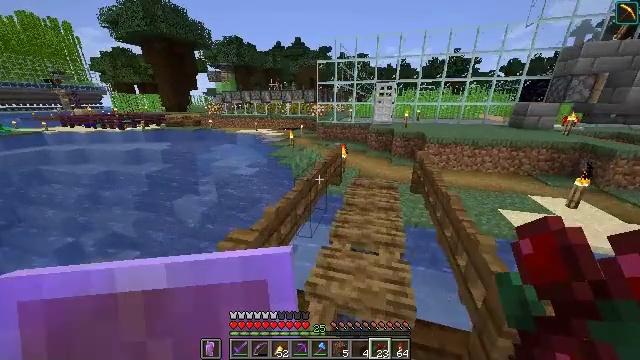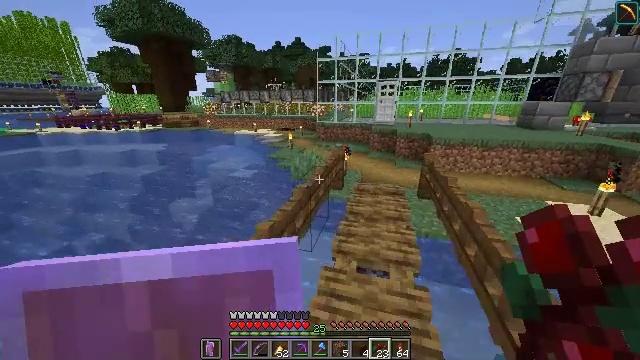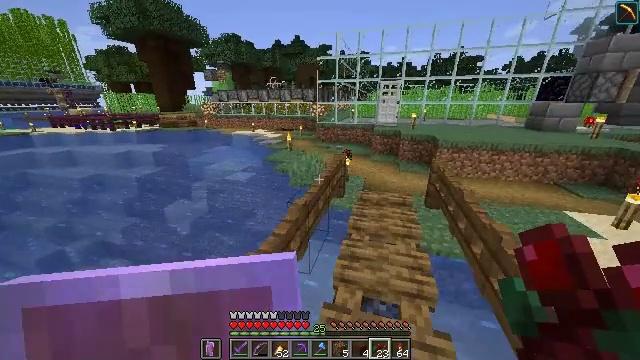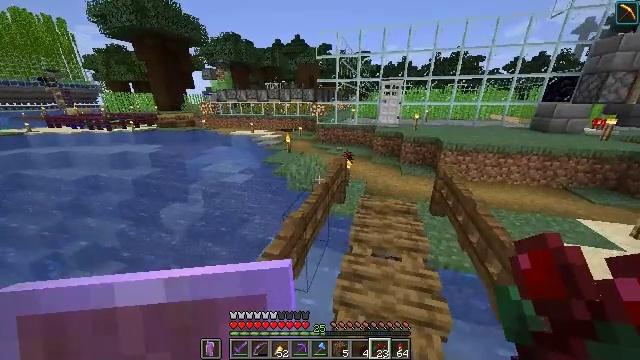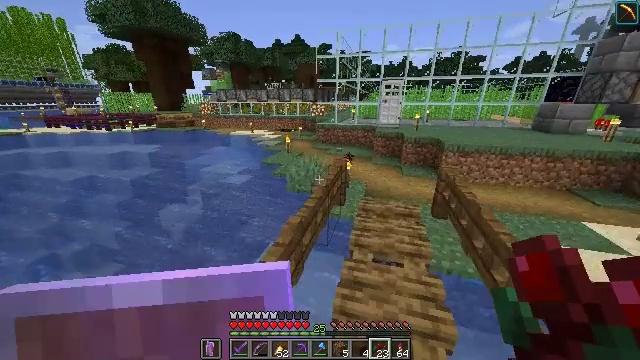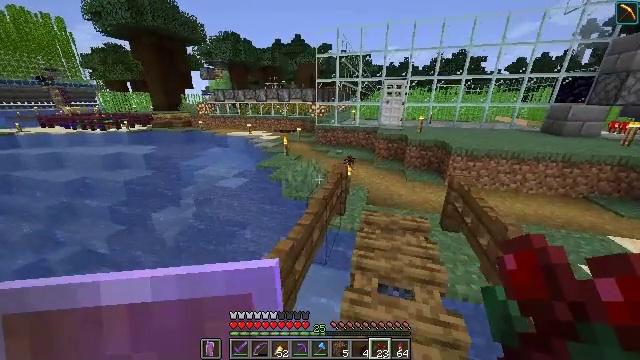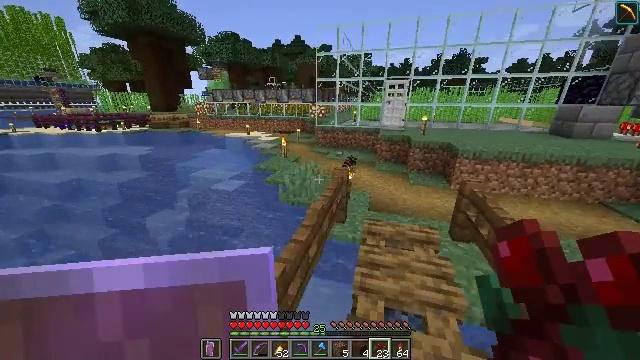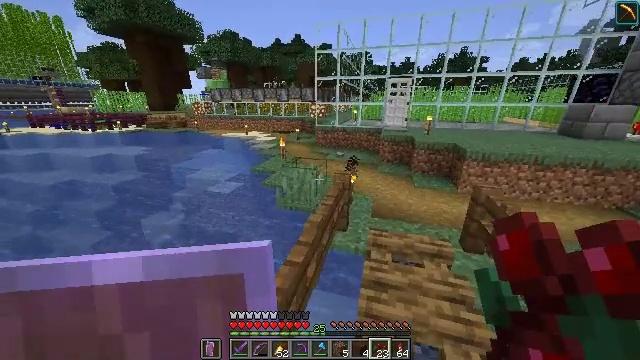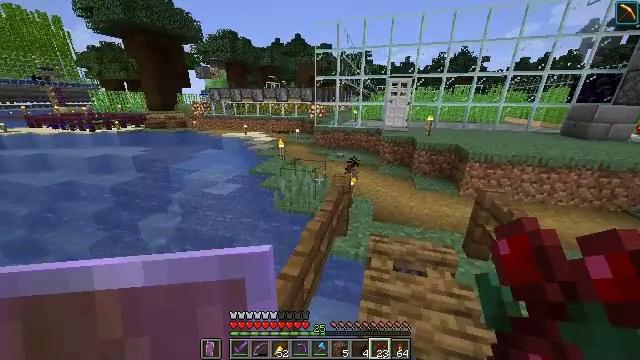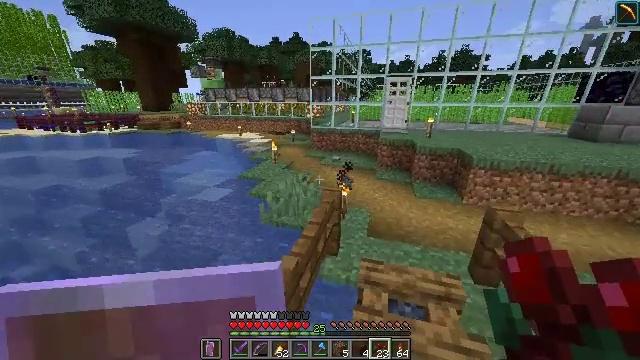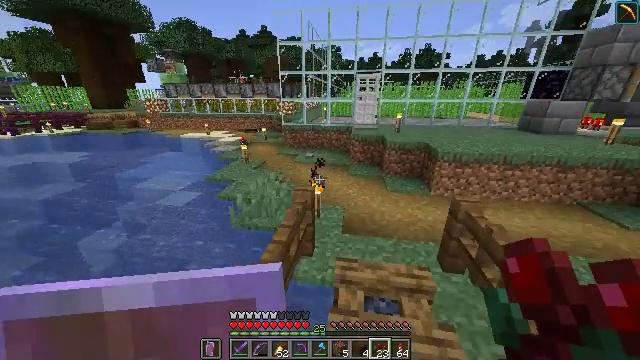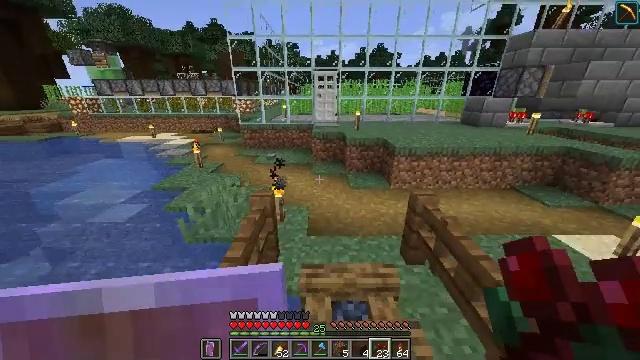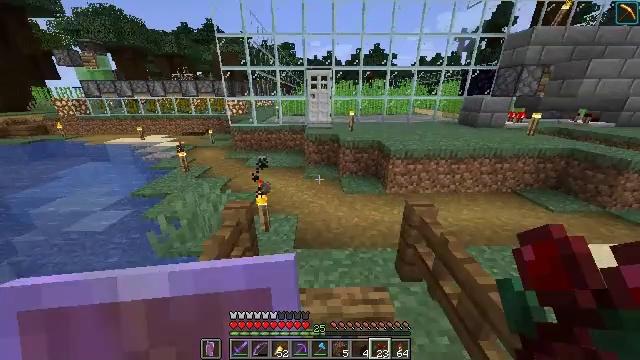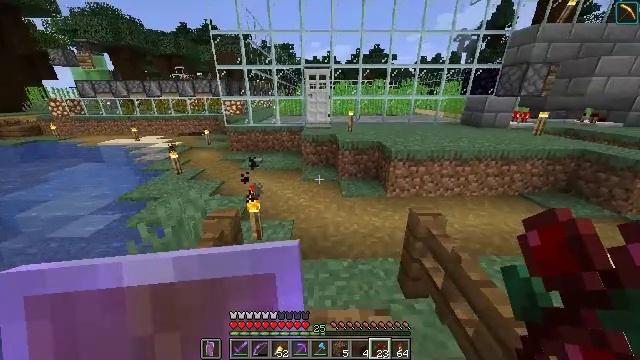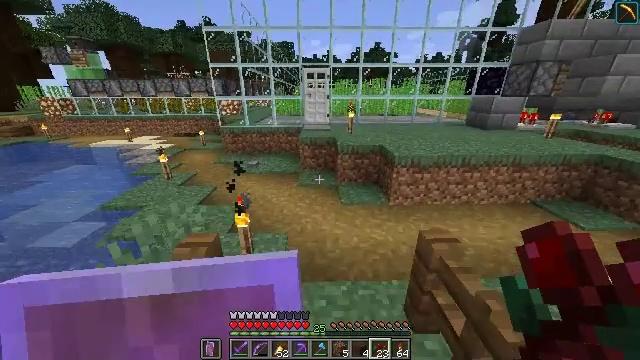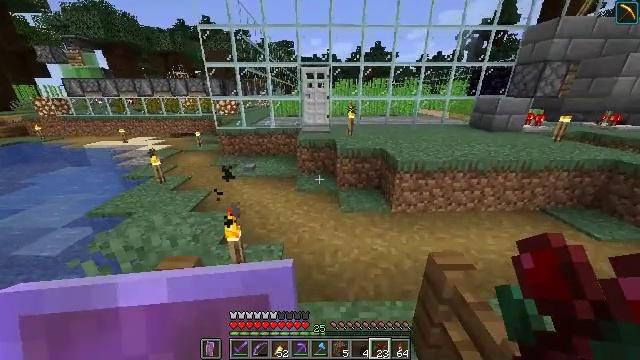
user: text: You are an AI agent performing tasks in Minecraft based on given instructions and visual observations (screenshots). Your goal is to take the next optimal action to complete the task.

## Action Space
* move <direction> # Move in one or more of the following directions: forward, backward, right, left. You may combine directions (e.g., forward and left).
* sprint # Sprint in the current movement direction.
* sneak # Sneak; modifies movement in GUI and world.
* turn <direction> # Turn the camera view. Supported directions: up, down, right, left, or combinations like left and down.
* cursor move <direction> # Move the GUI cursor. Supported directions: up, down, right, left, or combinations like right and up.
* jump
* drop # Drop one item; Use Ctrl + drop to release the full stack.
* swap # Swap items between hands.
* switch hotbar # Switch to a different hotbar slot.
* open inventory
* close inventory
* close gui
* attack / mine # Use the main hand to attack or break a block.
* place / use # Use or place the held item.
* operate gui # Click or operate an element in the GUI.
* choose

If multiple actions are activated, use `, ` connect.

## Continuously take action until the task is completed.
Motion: motion action
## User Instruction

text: Gather the sticky piston from a redstone contraption.
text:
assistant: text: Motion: move forward, sprint
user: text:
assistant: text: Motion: move forward, sprint
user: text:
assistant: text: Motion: move forward, sprint
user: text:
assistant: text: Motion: move forward, sprint
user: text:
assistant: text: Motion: move forward, sprint
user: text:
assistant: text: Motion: move forward, sprint
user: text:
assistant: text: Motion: move forward, sprint
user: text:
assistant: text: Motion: move forward and move right, sprint
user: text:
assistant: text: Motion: move forward and move right, sprint
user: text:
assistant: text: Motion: move forward and move right, sprint, turn right
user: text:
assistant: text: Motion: move forward and move right, sprint, turn right
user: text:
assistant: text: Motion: move forward, sprint
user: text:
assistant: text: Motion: move forward, sprint
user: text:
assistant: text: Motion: move forward, sprint
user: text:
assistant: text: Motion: move forward, sprint
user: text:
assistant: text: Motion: move forward, sprint
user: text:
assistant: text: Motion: move forward, sprint
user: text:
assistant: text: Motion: move forward, sprint
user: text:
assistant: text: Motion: move forward, sprint, turn left
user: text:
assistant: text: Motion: move forward, sprint, turn left
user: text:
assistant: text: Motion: move forward, sprint, turn left
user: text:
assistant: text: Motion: move forward, sprint
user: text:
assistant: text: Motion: move forward, sprint
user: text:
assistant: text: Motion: move forward, sprint
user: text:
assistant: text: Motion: move forward, sprint
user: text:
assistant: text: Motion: move forward, sprint
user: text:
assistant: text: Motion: move forward, sprint
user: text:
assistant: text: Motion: move forward, sprint
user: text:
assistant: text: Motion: move forward, sprint
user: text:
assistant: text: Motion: move forward, sprint